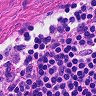
Metastatic tissue present: no